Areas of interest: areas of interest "Chengxing Industrial Plaza"
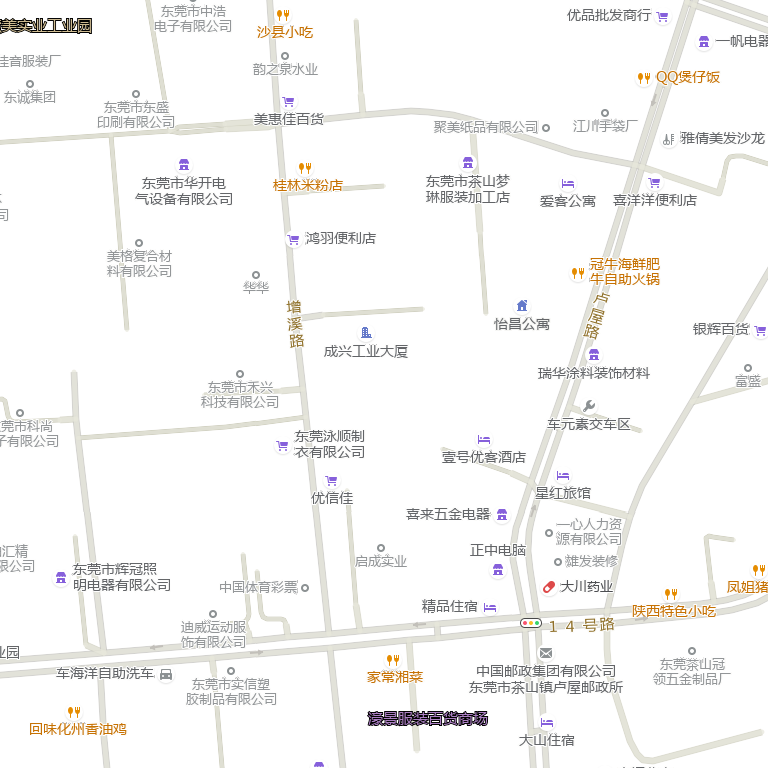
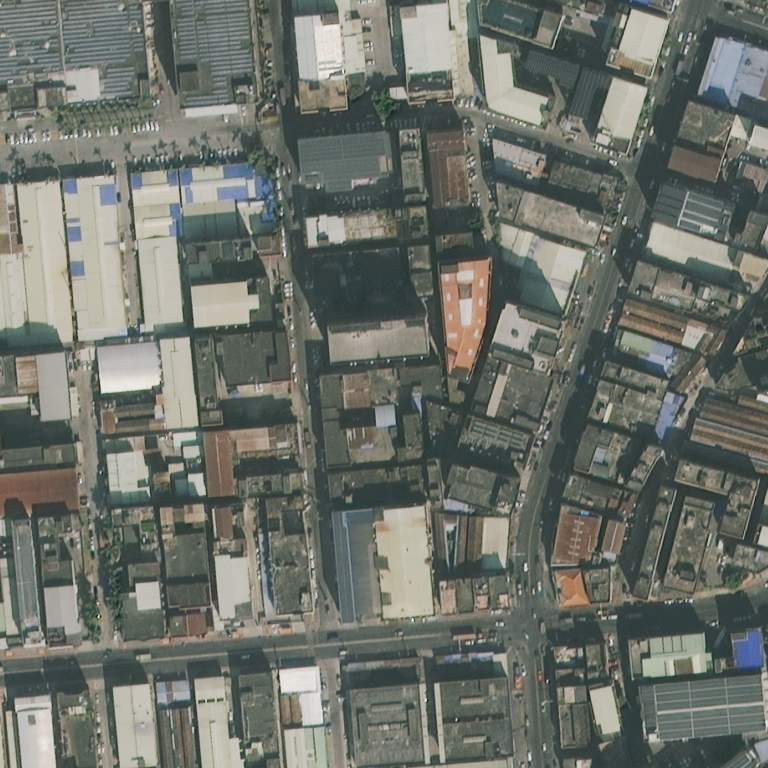